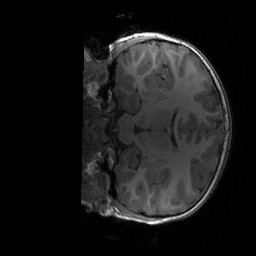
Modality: T1w
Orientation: coronal
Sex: male
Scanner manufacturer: siemens
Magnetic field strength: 3 T
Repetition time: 1.9 s
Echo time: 0.00243 s